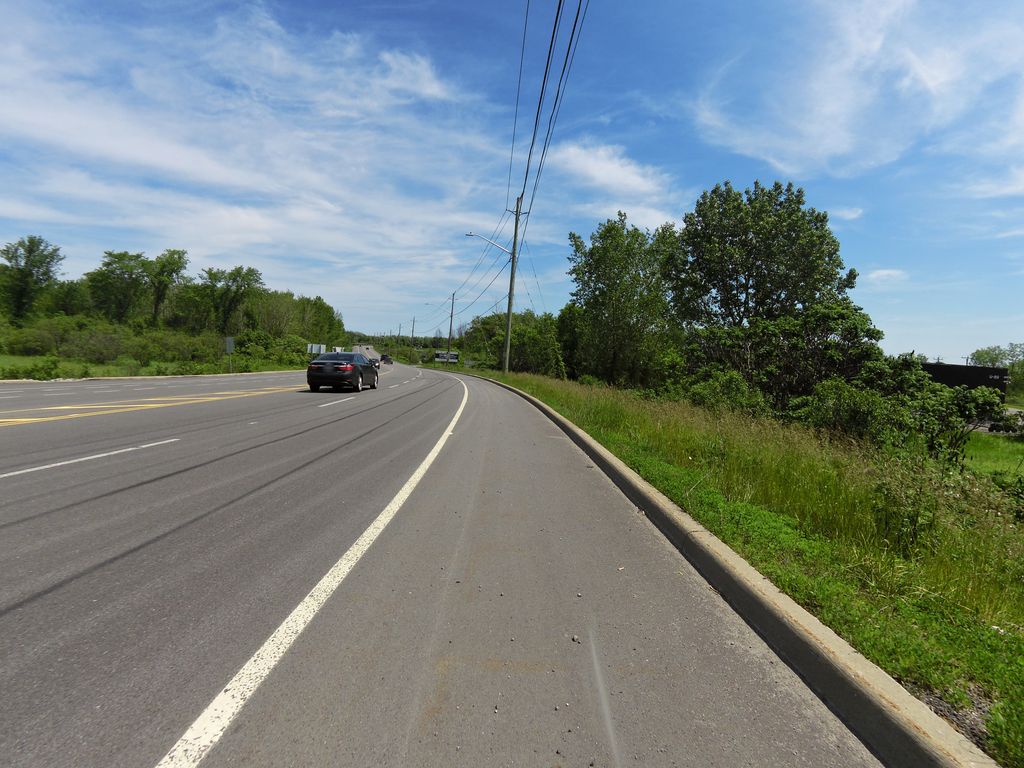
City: ottawa-gatineau